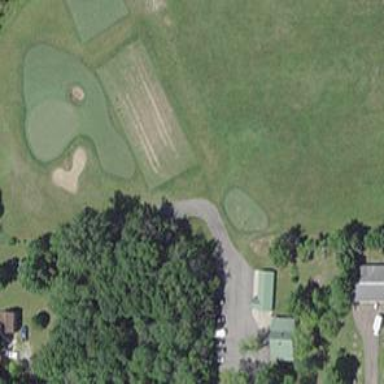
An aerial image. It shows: Golf rough area.